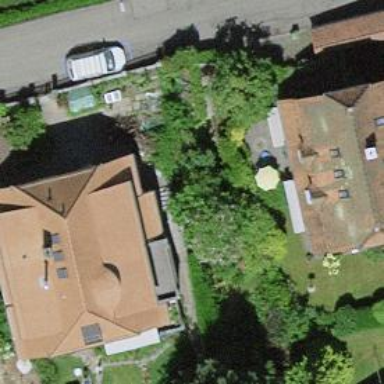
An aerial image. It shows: House with half-hipped roof shape.